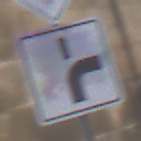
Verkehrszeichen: VerlaufVorfahrtsstrasse8
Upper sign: Vorfahrtsstrasse
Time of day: Midday
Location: Outdoor (Urban)
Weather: Overcast
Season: NotSpecified
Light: Natural